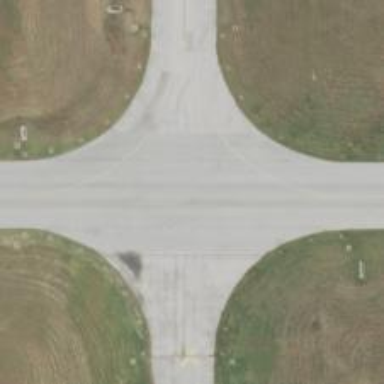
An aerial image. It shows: Image of taxiway at airport.